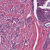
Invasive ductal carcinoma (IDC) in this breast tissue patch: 1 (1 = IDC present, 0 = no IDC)